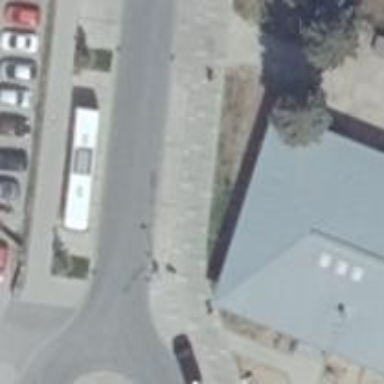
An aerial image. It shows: Taxi stand.